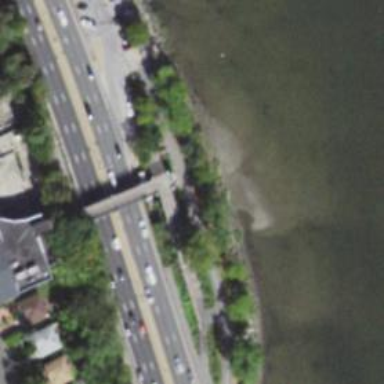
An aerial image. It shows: Footway bridge.